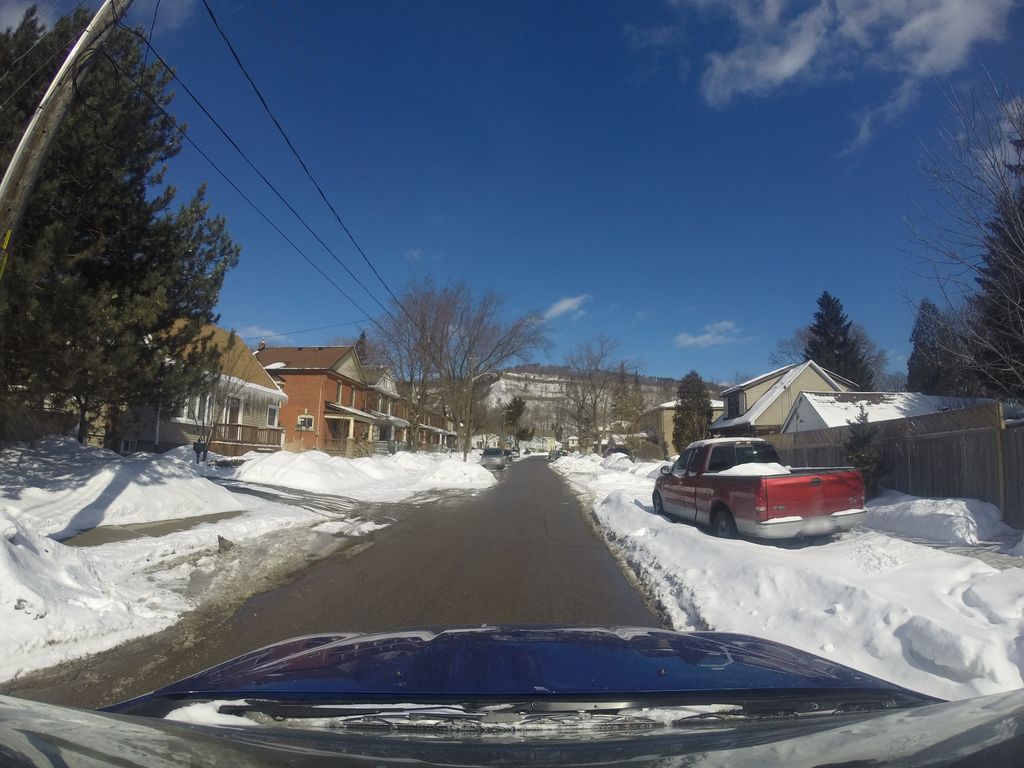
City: hamilton